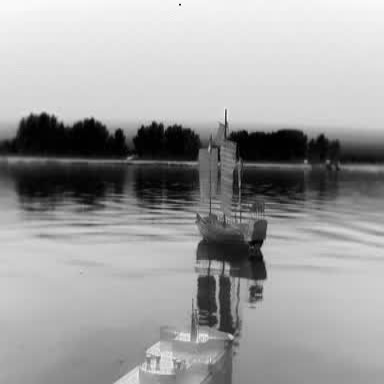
There is a sailboat in the infrared image.